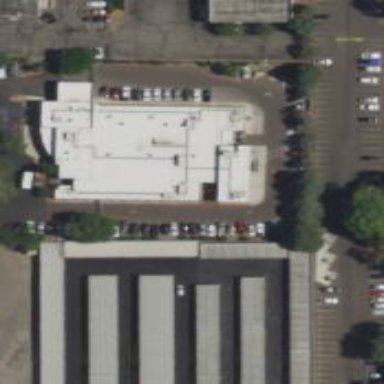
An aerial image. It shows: Clinic.